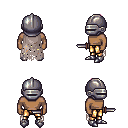
a pixel art fantasy rpg character, male body template, human, dark skin, gray tattered cape, gold greaves, pink short mohawk hairstyle, metal helm, metal boots, dagger, four views (front, back, left, right), 2x2 character sprite sheet, small pixel art, hard edges, no anti-aliasing